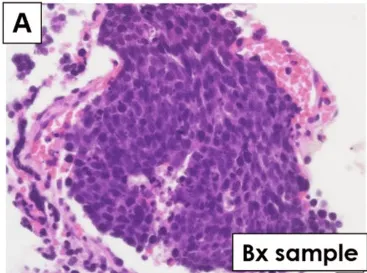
Biopsy and autopsy samples of human NUT carcinoma in the retroperitoneum. A: CT-guided biopsy sample of the tumor showed dense proliferation of small atypical cells with a high nucleocytoplasmic ratio. Bx, biopsy.
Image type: pathology (h&e)